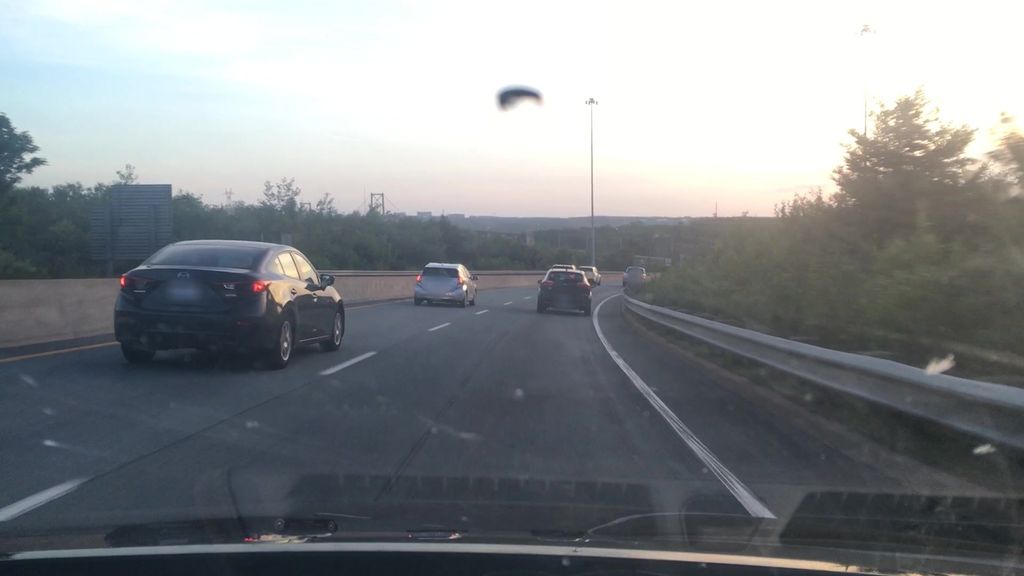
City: halifax